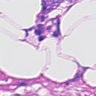
Metastatic tissue present: yes